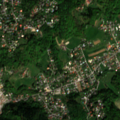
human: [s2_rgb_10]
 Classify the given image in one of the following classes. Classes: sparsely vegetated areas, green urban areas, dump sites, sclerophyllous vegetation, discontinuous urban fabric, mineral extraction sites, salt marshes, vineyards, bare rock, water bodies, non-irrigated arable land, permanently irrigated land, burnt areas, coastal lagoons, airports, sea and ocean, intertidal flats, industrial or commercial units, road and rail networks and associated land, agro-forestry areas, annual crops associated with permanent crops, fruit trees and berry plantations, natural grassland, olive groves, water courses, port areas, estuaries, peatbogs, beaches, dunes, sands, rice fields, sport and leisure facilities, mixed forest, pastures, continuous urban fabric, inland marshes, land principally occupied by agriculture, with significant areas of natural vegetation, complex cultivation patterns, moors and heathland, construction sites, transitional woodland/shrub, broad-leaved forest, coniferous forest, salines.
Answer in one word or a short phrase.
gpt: discontinuous urban fabric, pastures, mixed forest